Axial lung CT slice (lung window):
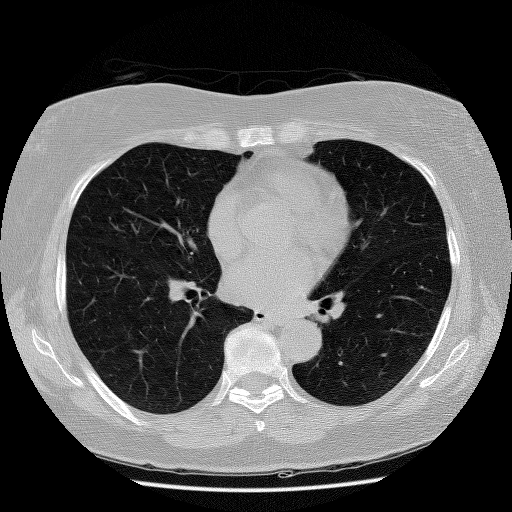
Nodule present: no